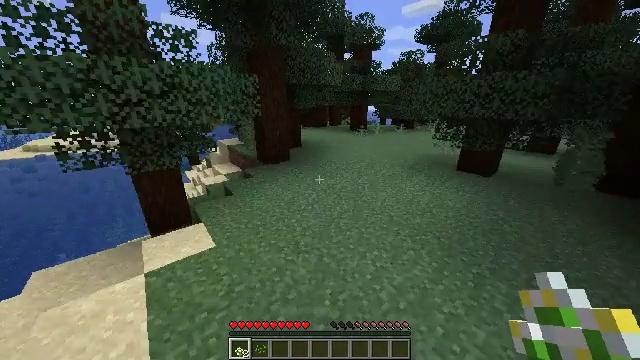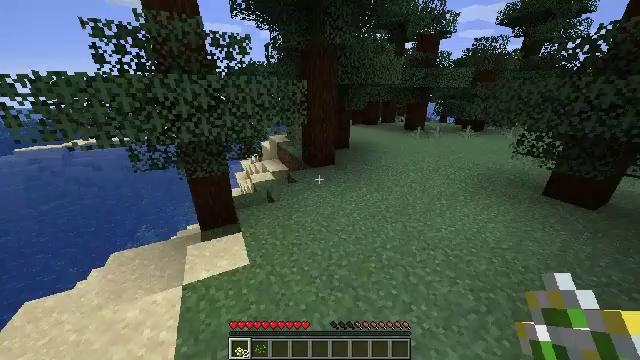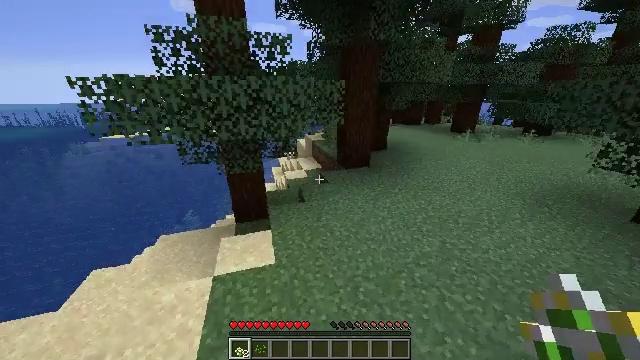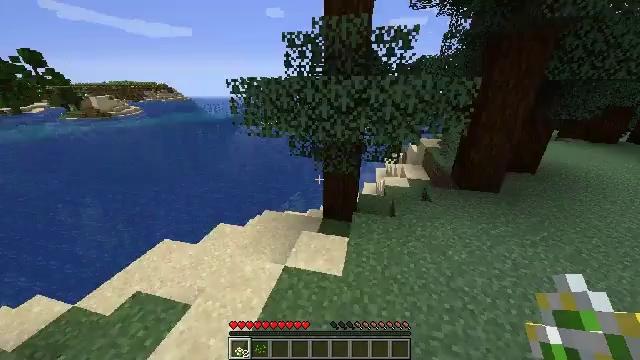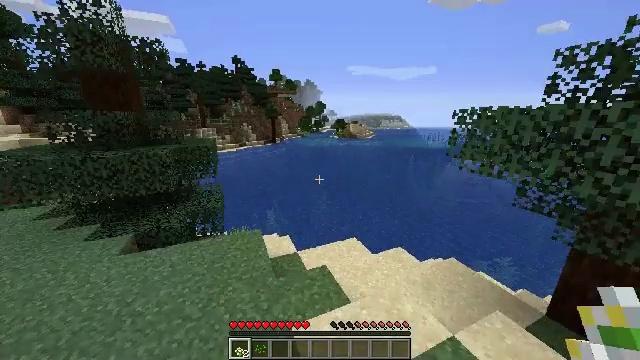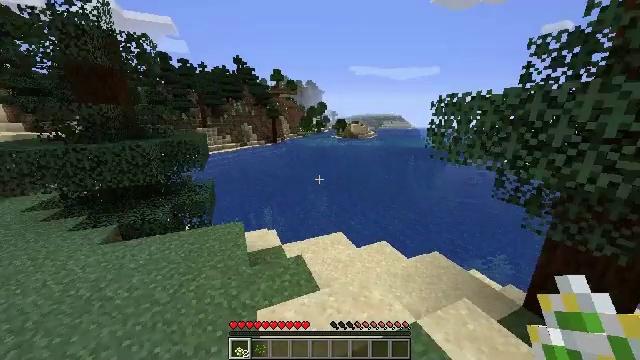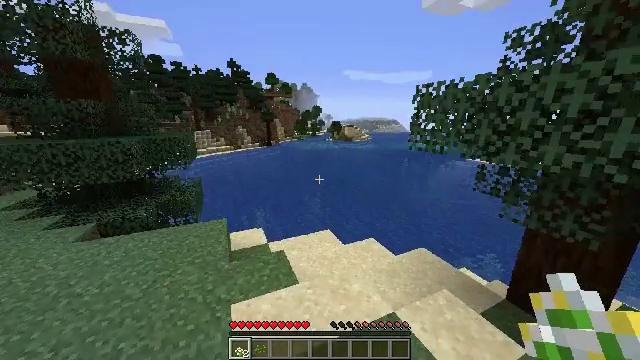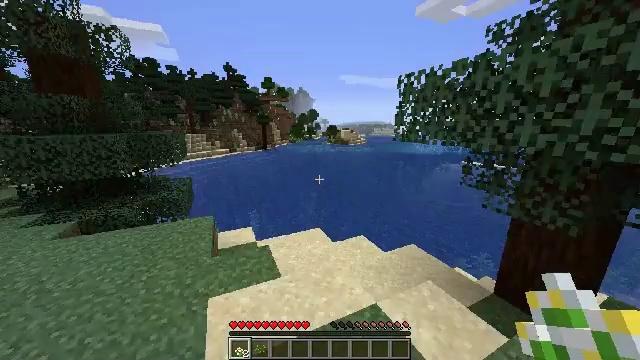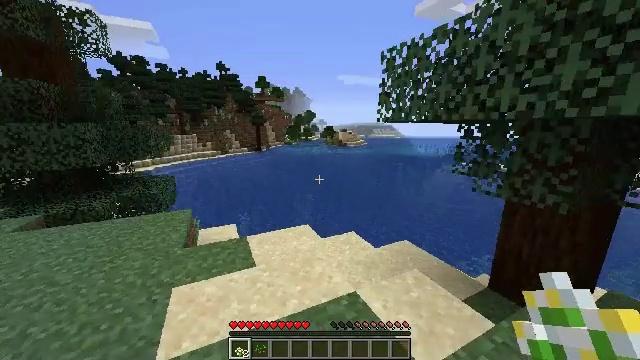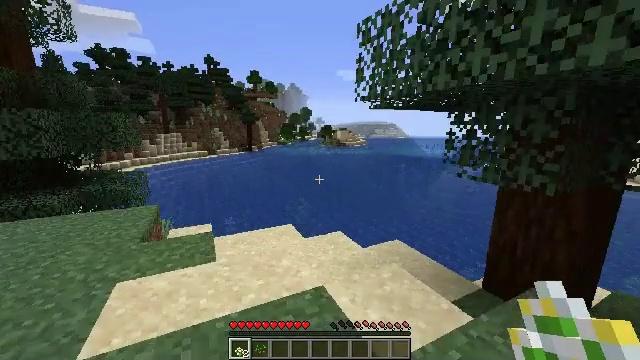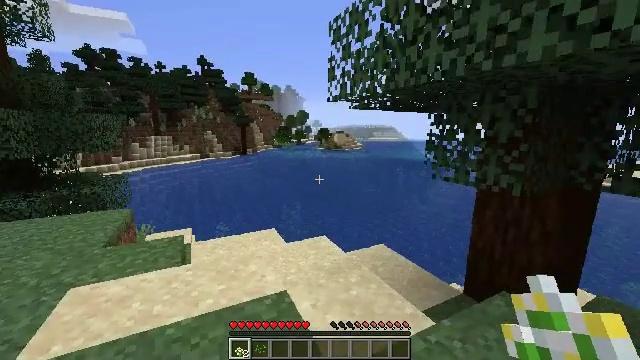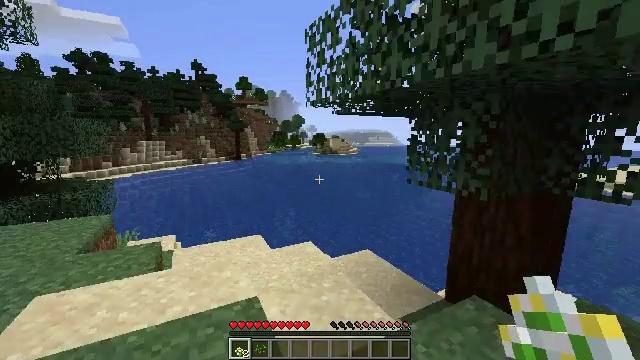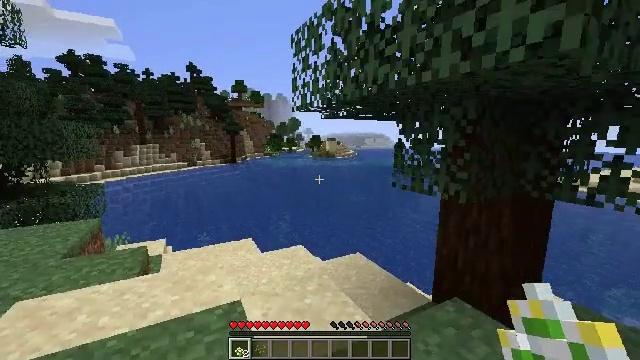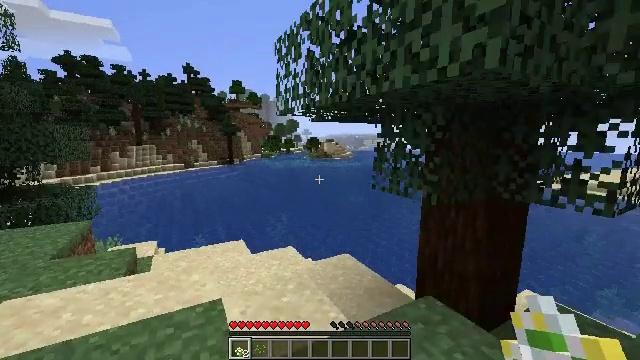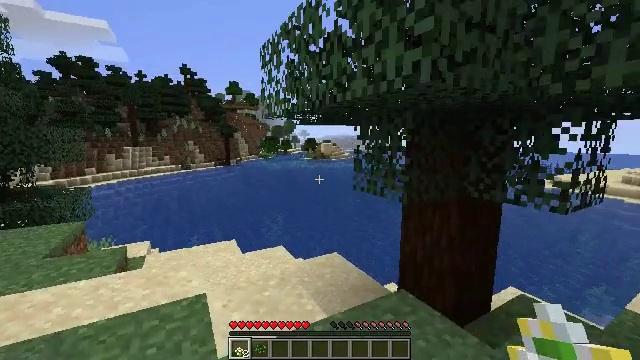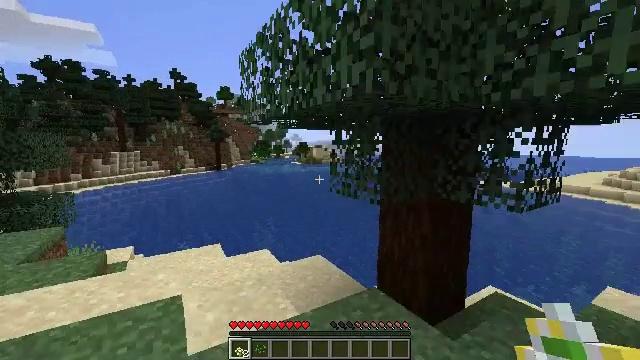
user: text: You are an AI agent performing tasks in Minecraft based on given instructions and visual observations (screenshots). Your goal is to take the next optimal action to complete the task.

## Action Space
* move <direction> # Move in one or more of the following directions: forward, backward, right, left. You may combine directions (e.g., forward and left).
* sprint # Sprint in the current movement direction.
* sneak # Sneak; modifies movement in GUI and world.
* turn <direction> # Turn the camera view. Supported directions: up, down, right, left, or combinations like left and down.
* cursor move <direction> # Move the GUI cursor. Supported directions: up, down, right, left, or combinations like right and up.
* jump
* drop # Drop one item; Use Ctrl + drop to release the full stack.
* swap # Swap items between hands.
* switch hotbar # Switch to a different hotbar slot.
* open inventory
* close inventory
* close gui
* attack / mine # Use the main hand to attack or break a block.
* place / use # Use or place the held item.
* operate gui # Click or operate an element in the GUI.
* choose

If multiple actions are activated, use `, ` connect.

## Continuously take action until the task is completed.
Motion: motion action
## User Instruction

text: Hunt a cod.
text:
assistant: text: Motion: move forward, sprint, turn left and down, jump
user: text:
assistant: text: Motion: move forward, sprint, turn left, jump
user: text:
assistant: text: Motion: move forward and move right, sprint, turn left, jump
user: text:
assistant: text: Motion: move forward and move right, sprint, turn left and up, jump
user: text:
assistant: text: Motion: move forward and move right, sprint, jump
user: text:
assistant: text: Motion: move forward and move right, turn right, jump
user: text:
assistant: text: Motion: move right, turn up, jump
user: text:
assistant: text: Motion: move right, turn up, jump
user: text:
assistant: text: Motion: move right, turn up, jump
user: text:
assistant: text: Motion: move right
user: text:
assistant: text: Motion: move back and move right, turn up
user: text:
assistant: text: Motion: move back and move right
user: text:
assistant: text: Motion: move back and move right
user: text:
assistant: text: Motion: move back and move right
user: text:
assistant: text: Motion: move right, turn right
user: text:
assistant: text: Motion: move right, turn right and up
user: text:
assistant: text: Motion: move forward and move right, turn right
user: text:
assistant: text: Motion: move forward and move right, turn right and down
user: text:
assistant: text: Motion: move forward and move right, sprint, turn right
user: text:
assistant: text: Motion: move forward and move right, sprint, turn right
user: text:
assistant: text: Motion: move forward and move right, sprint, turn right
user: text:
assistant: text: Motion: move forward and move right, sprint, turn right
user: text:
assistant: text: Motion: move forward and move right, sprint, turn right and down
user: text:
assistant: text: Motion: move forward and move right, sprint, turn right and down
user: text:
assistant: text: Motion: move forward and move right, sprint, turn right
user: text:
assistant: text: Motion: move forward and move right, sprint, turn right
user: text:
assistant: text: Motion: move forward and move right, sprint
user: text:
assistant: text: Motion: move forward and move right, sprint
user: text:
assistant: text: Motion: move forward and move right, sprint, jump
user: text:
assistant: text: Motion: move forward and move right, sprint, turn right, jump